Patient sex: M
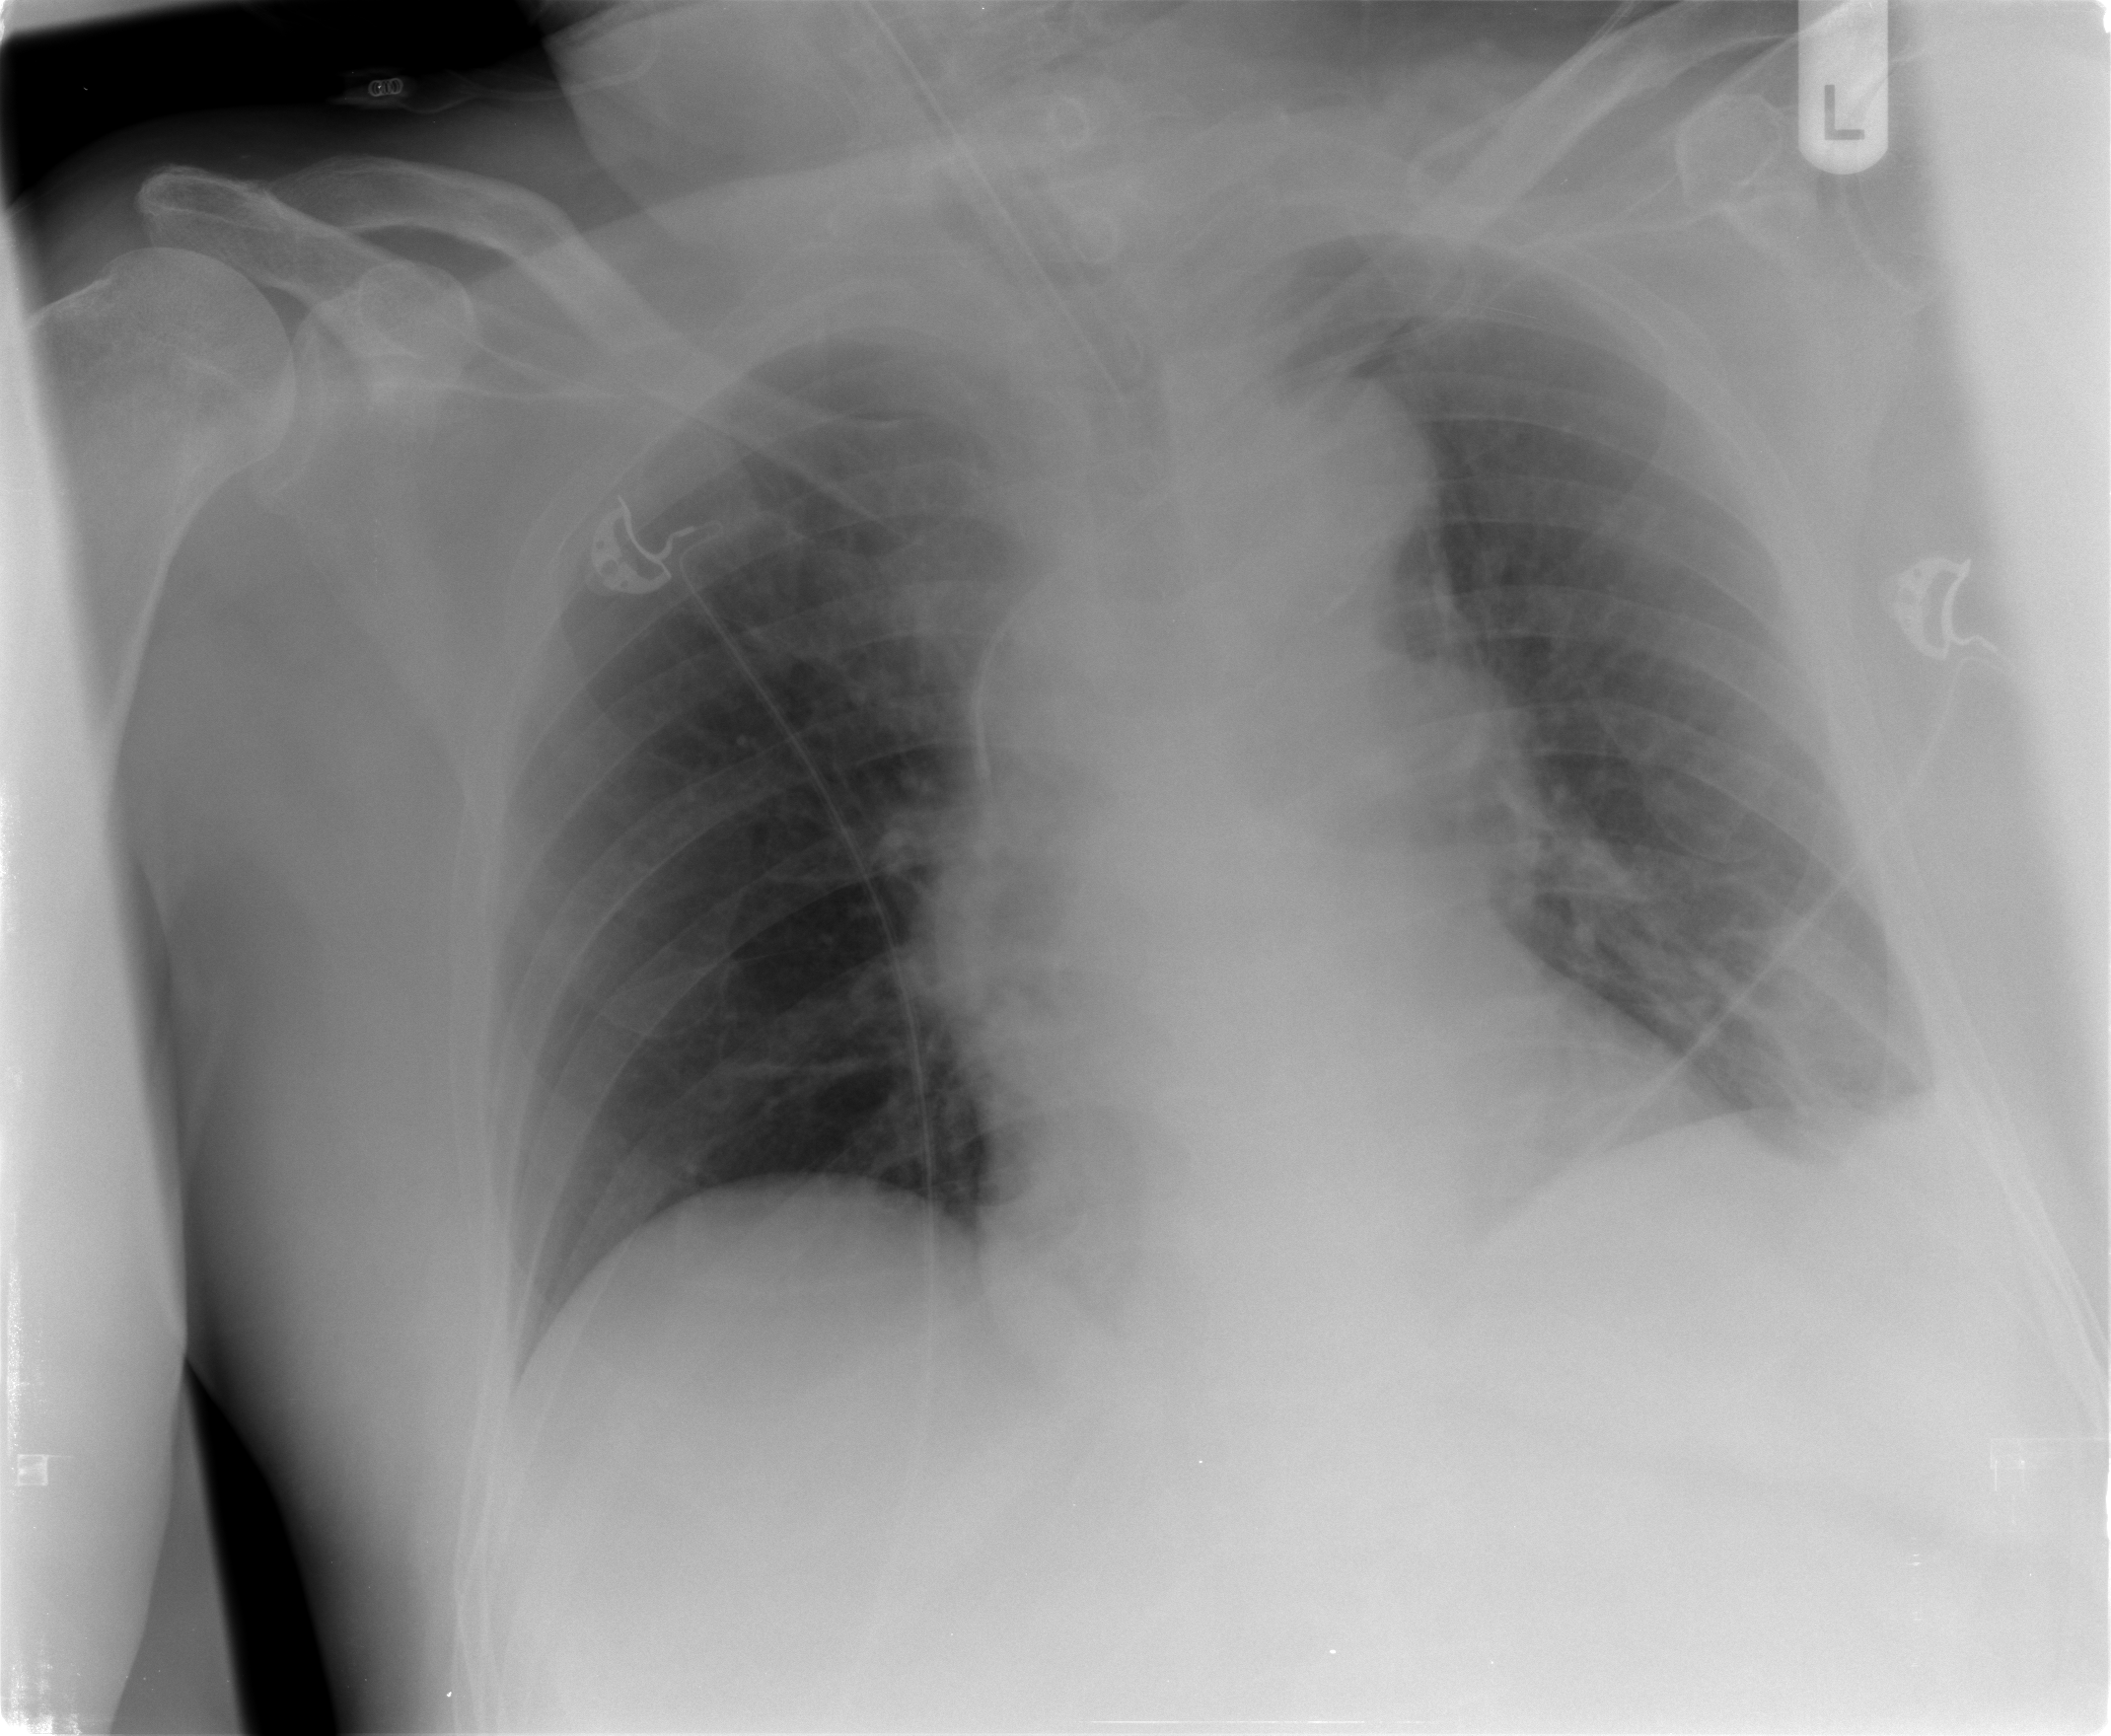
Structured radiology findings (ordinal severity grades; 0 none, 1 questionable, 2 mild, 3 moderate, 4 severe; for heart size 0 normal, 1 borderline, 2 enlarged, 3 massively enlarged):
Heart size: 2
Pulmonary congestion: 0
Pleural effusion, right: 0
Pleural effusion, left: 0
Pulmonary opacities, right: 0
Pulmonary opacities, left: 0
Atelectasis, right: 0
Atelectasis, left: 1